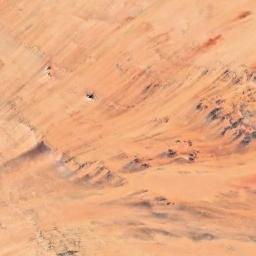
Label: desert